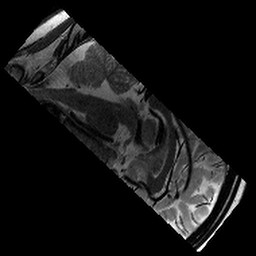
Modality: T2w
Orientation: sagittal
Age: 10
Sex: male
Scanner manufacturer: siemens
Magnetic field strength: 3 T
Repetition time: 9.23 s
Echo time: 0.067 s